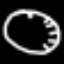
Label: clock